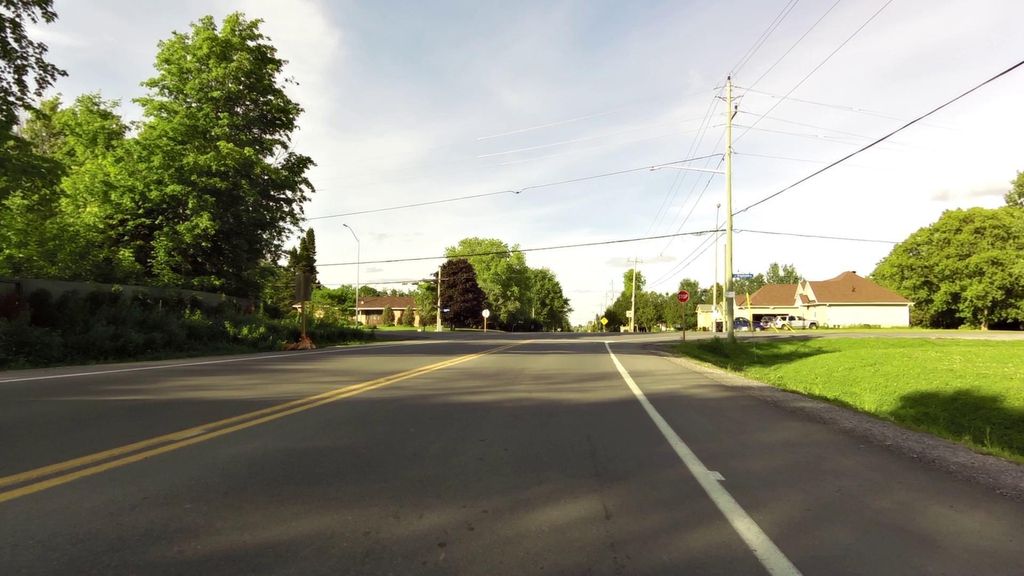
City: ottawa-gatineau